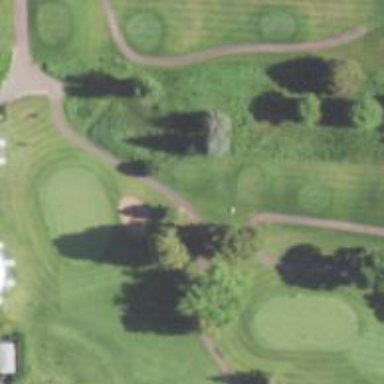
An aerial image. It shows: Path for golf carts.